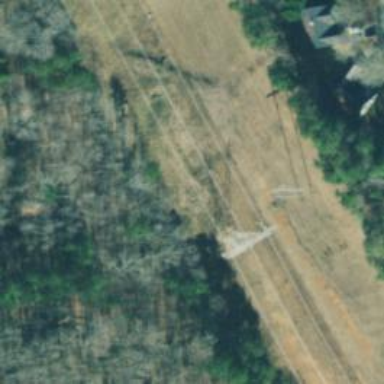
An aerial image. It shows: Lattice structure tower.